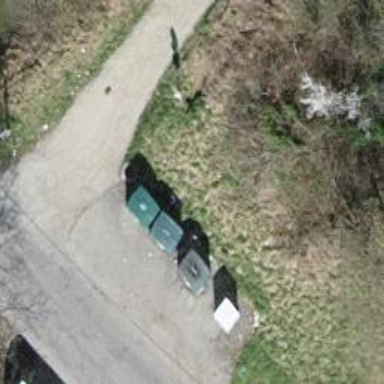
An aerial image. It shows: Recycling container in the area designated for recycling.